Question:
I'm having an issue to retrieve "" data from table "ingredient_recipe". Is there any way to get the "" data without using Query Builder? This is my code for retrieve ingredient in recipe model. The problem is I want to retrieve portion value from Recipe model.
'''
class Recipe extends Model
{
public function ingredients(){
return $this->belongsToMany('App\Ingredient');
}
}
'''
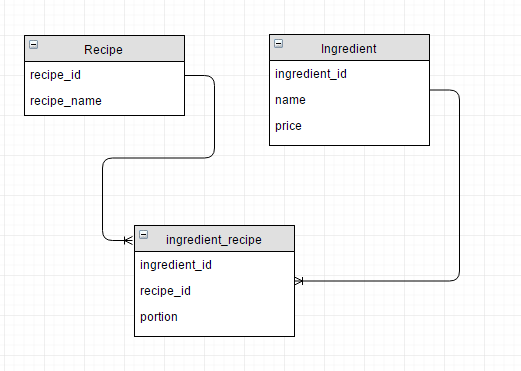
Answer: Add the pivot table column in your relationship
'''
public function ingredients()
{
return $this->belongsToMany('App\Ingredient')->withPivot('portion');
}
'''
Then access it like
'''
$recipe = Recipe::find(1);
foreach ($recipe->ingredients as $ingredient) {
echo $ingredient->pivot->portion;
}
'''